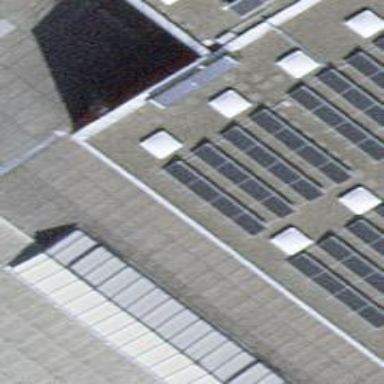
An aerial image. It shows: Small solar photovoltaic panel generator on the roof of building.